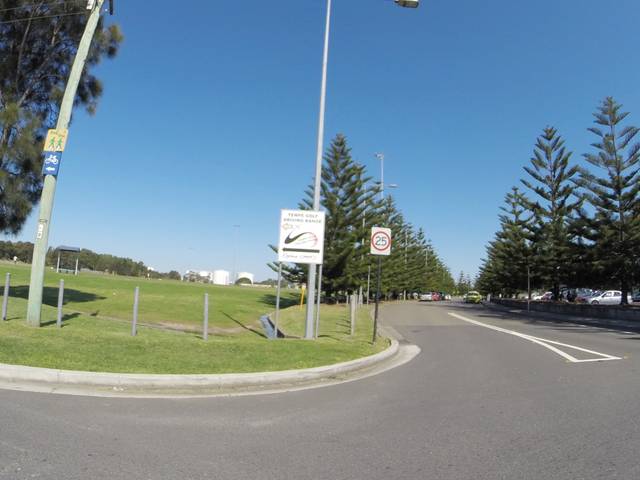
Region: Australia
Coordinates: -33.928, 151.16